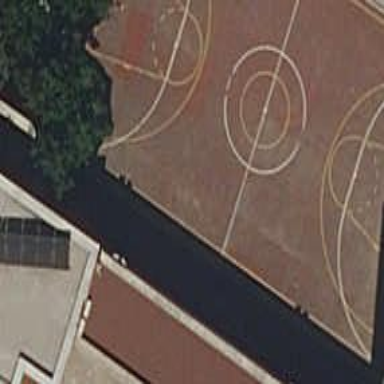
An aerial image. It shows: Basketball court located in leisure land pitch.